Field crop: maize
Growth stage: 2
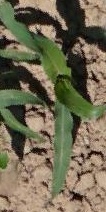
Species: maize